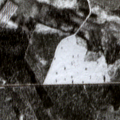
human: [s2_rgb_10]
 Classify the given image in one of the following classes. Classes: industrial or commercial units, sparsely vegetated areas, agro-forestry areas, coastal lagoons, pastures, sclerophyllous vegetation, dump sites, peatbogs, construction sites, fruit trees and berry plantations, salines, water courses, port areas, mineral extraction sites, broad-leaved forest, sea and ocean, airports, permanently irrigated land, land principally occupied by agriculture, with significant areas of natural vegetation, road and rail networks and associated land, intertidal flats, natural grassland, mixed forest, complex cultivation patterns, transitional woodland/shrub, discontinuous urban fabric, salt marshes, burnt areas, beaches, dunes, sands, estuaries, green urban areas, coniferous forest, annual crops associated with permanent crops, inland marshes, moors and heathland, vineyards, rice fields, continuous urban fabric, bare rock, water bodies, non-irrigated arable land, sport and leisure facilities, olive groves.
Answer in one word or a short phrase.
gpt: coniferous forest, mixed forest, transitional woodland/shrub